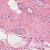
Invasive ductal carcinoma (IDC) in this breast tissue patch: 0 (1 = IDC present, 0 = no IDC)